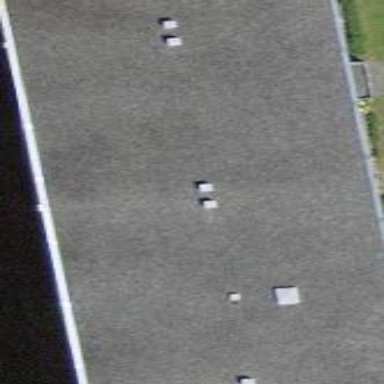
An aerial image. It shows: Apartment building with flat roof.